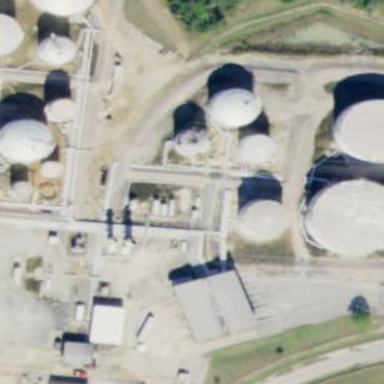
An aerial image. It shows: Industrial area designated as petroleum terminal.